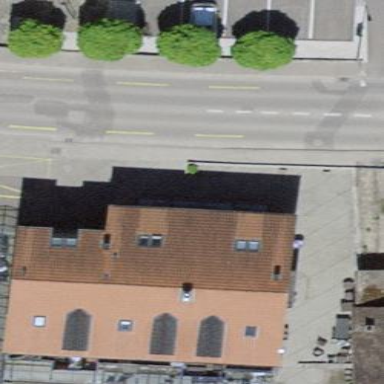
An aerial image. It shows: Building.